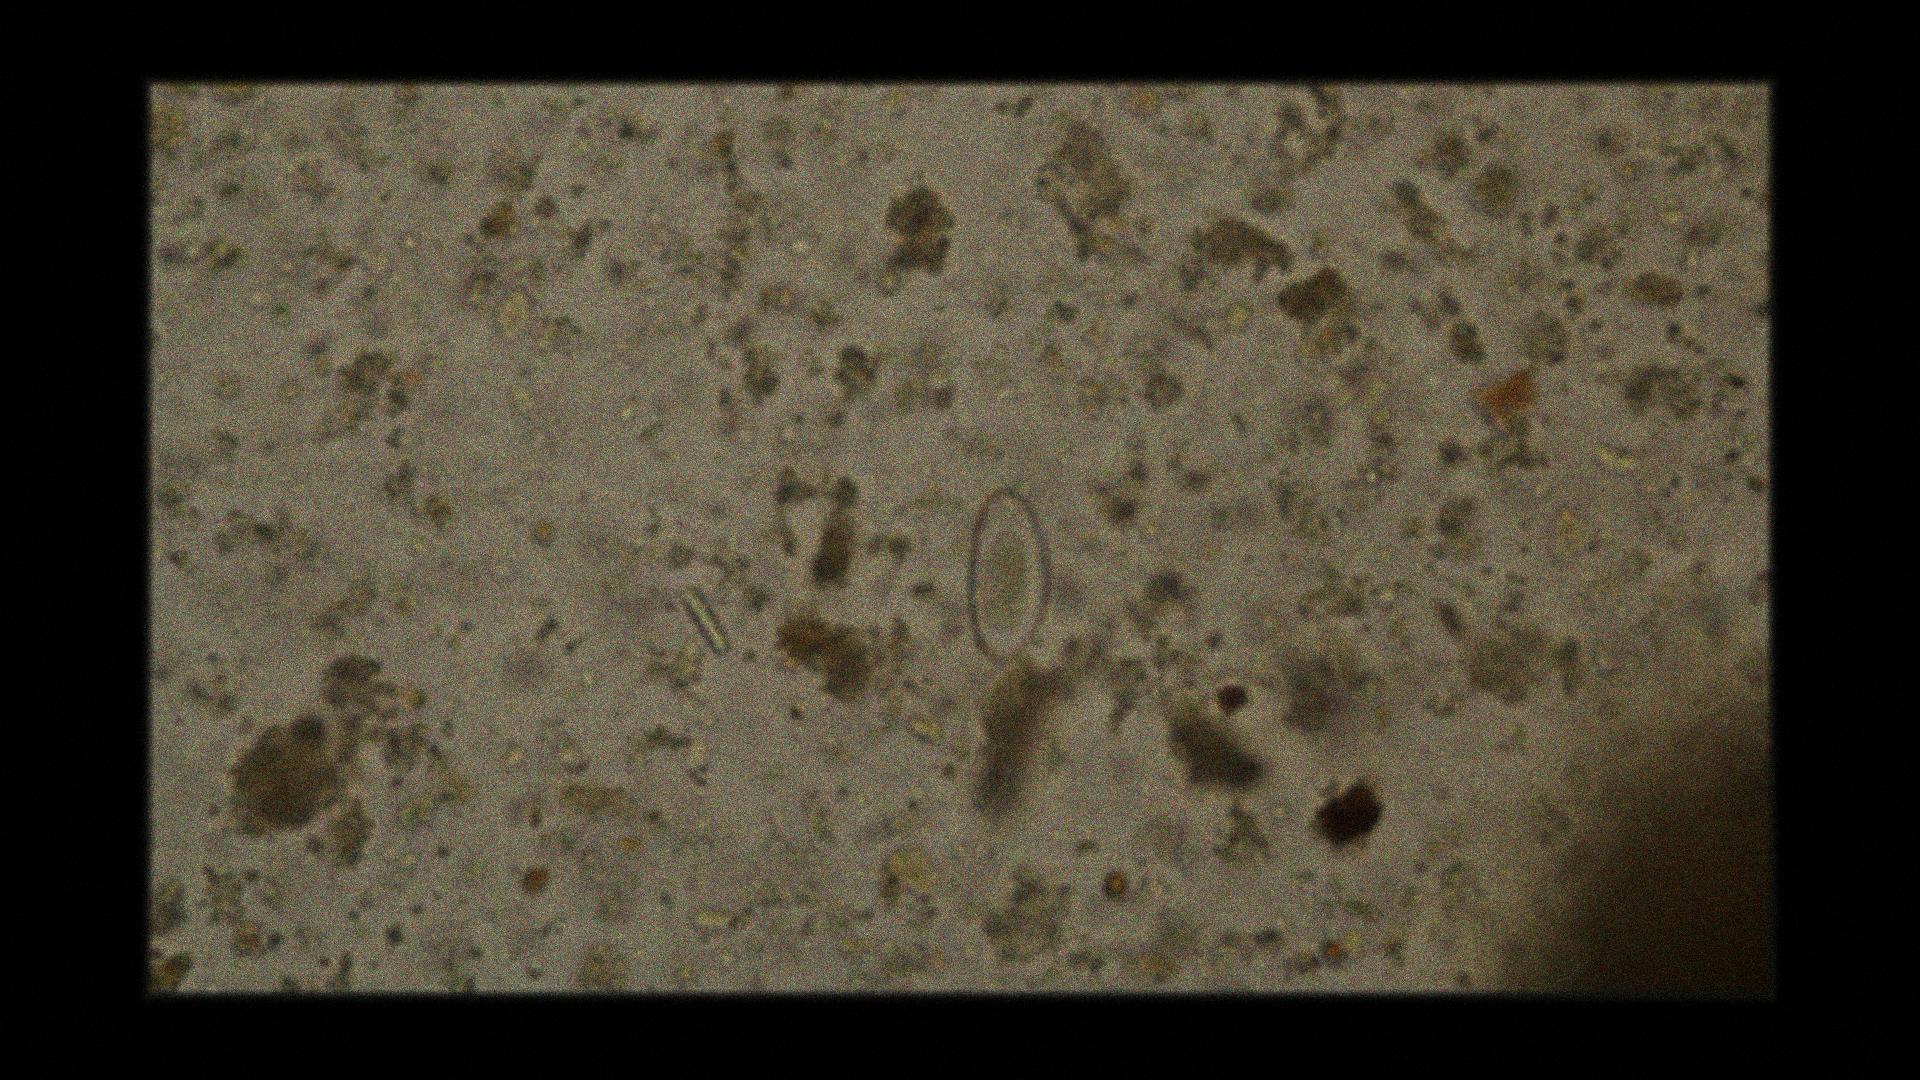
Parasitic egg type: Enterobius vermicularis